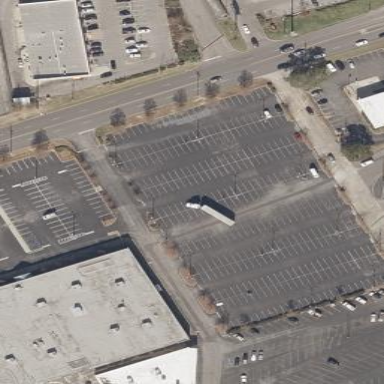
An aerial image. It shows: Parking area.